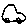
Label: car